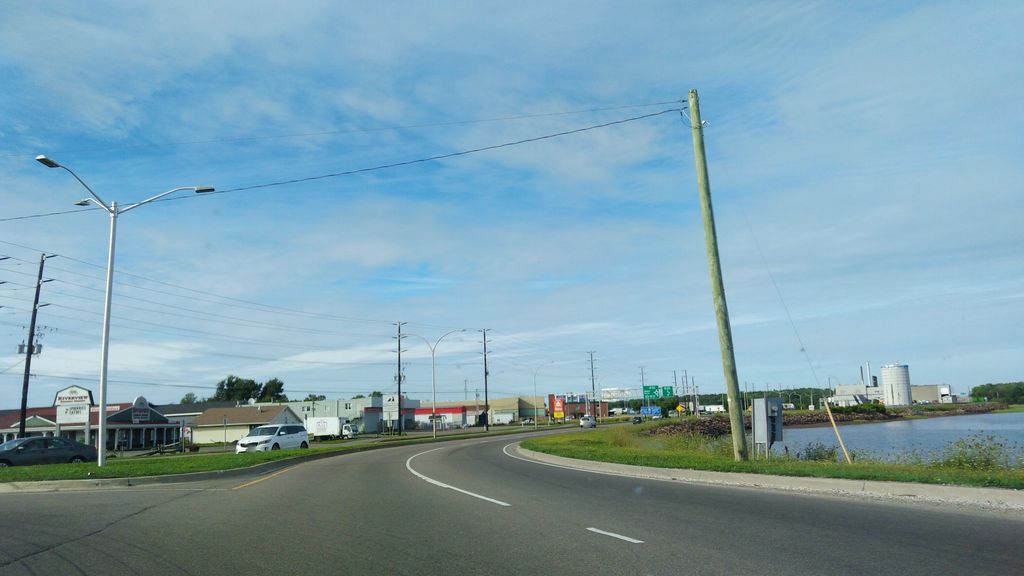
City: charlottetown